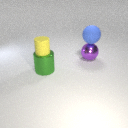
large purple metal sphere below large blue rubber sphere